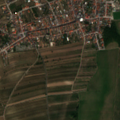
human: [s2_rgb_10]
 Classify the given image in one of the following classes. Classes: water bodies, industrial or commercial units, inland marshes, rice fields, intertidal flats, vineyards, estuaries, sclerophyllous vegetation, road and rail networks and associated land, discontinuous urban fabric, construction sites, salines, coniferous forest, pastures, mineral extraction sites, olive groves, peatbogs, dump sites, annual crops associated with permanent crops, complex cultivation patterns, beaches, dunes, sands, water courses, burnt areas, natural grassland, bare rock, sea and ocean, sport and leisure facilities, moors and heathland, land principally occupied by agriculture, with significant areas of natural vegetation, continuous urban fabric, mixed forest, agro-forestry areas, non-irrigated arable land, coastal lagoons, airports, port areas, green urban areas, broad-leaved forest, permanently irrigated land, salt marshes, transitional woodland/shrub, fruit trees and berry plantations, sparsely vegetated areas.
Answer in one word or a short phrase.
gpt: discontinuous urban fabric, vineyards, pastures